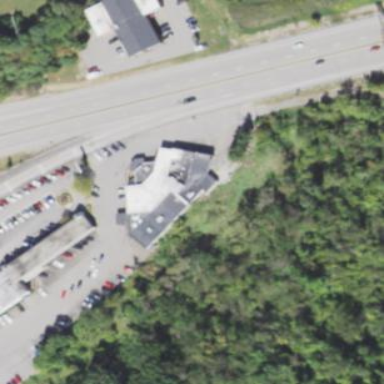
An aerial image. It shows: Commercial building.